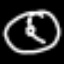
Label: clock